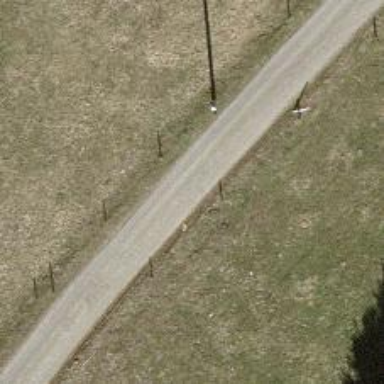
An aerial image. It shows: Unclassified road.